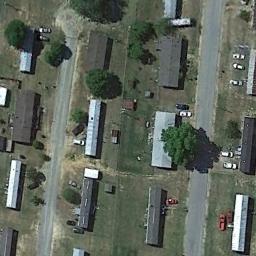
Label: residential